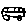
Label: car